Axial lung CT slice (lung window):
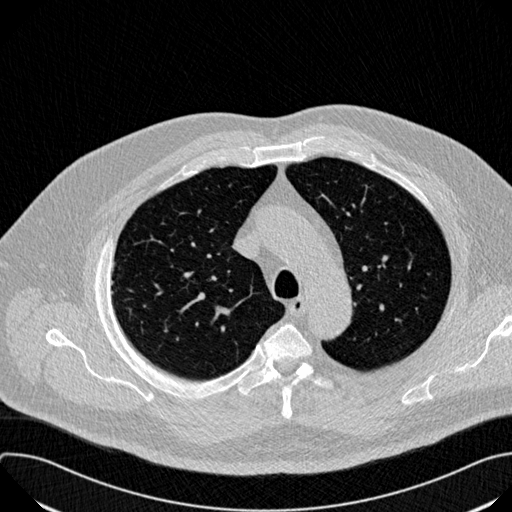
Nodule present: no